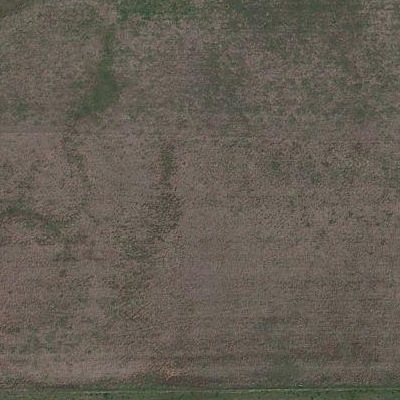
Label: aGrass